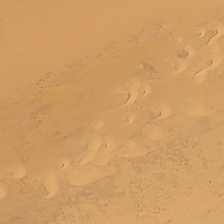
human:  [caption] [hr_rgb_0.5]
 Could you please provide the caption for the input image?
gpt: some pits are in the middle of a piece of yellow desert .

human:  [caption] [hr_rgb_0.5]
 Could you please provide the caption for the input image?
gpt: some pits are in the middle of a piece of yellow desert .

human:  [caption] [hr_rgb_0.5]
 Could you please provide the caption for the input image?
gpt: some pits are in the middle of a piece of yellow desert .

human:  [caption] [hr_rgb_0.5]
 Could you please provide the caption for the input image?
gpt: some pits are in the middle of a piece of yellow desert .

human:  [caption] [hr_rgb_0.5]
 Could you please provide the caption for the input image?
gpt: some pits are in the middle of a piece of yellow desert .